Question: I would like all cells in my UITableView to show delete accessories and disclosure indicators:

This works in 5.1 with this code:
'''
- (UITableViewCell *)tableView:(UITableView *)tableView cellForRowAtIndexPath:(NSIndexPath *)indexPath
{
//the usual code
[self.tableView setEditing:YES animated:YES];
cell.editingAccessoryType = UITableViewCellAccessoryDisclosureIndicator;
return cell;
}
'''
This is not producing the same behavior in iOS 6.0. When I add a row, it appears without a delete accessory. Interestingly, if I then select the cell (which runs didSelectRowAtIndexPath), I can press cancel in my Details View and only THEN does the delete accessory appear in my table cell.
Can anyone explain this discrepancy? I can't find anything about this in Apple's documentation (if you could point me to something, I would be grateful). Maybe I shouldn't be putting the code in this method in the first place? Thanks.
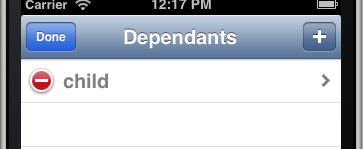
Answer: Your issue is being caused by calling 'setEditing:animated:' on the table view in your 'cellForRowAtIndexPath:'. You should only call that once in 'viewDidLoad'.